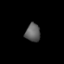
Tissue: lung
Cell type: Endothelial cells
Senescence score: 0.235
Nuclear area (px): 265
Mean DAPI intensity: 94.842